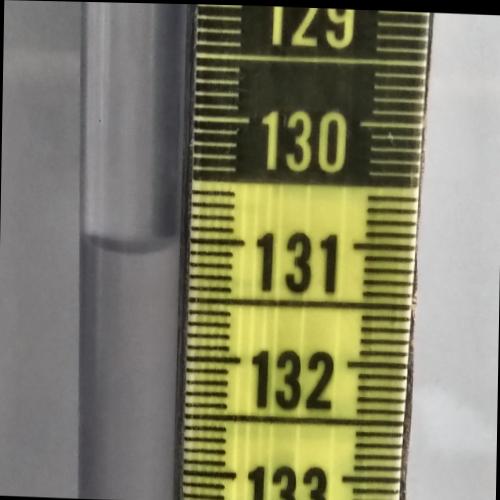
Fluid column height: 131.1 cm